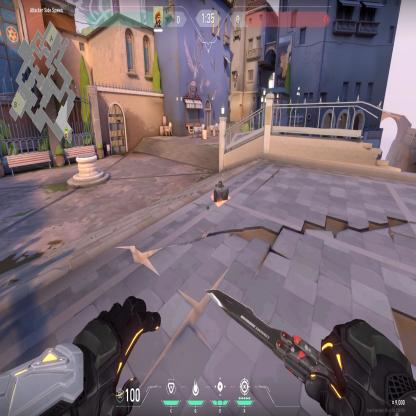
Label: dropped spike